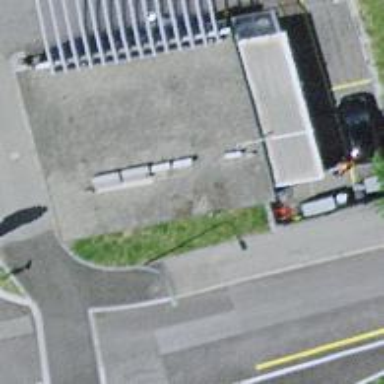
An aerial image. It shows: Retail building.